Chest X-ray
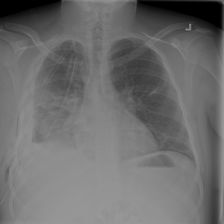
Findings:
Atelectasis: positive
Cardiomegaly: negative
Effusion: negative
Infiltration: positive
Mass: negative
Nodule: negative
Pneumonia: negative
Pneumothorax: negative
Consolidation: negative
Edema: negative
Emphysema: positive
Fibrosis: negative
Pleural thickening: positive
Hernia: negative